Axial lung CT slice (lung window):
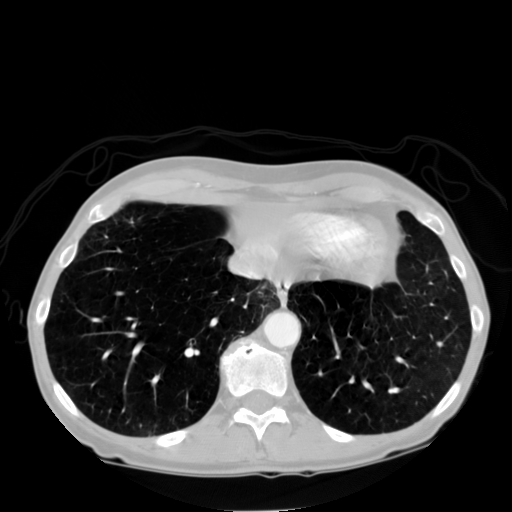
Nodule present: no